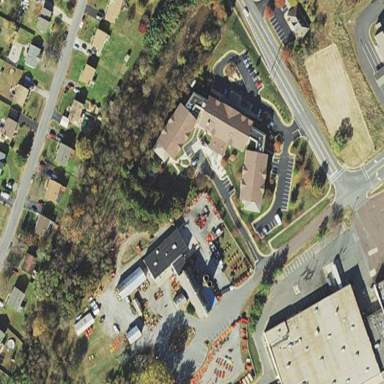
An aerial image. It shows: Nursing home building.